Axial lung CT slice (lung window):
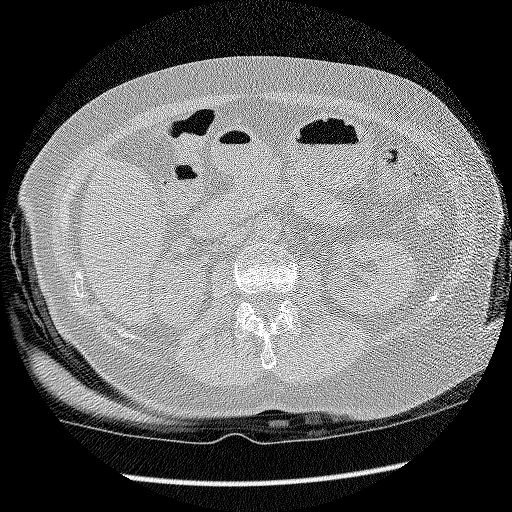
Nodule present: no